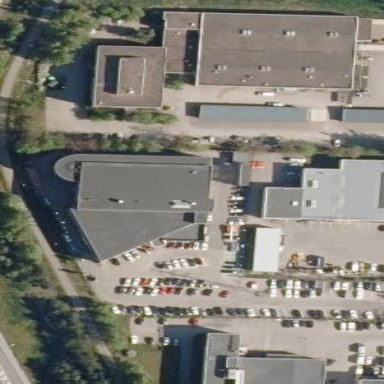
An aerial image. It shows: Commercial building with car shop.